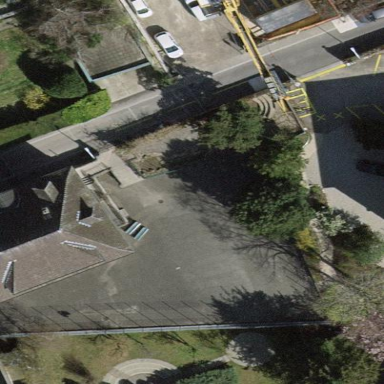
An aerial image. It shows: School.